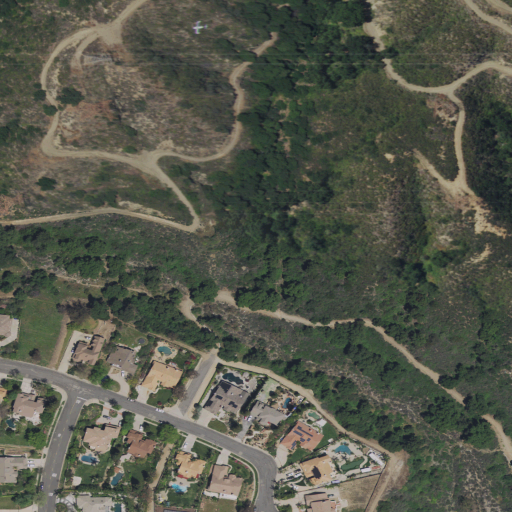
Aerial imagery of valley in California named Angalls Canyon containing shrub, low intensity development, open development, and medium intensity development